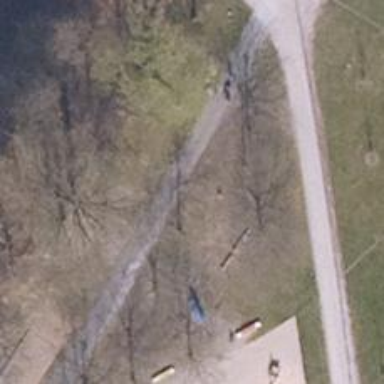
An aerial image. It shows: Disc golf hole.